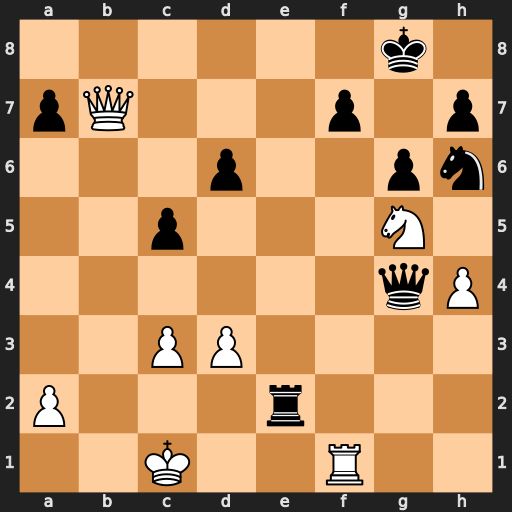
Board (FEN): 6k1/pQ3p1p/3p2pn/2p3N1/6qP/2PP4/P3r3/2K2R2
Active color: w
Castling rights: -
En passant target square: -
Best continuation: Nxf7 Re1+ Rxe1